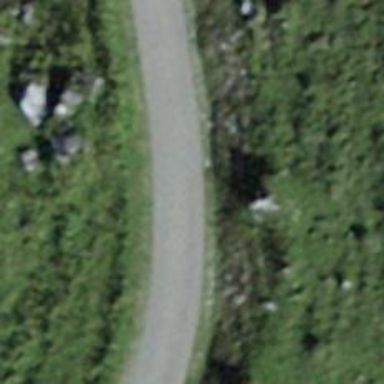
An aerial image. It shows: Unclassified road with paved surface.